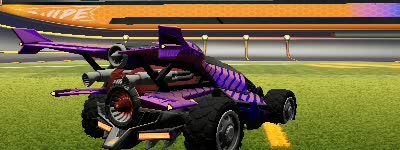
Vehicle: aftershock